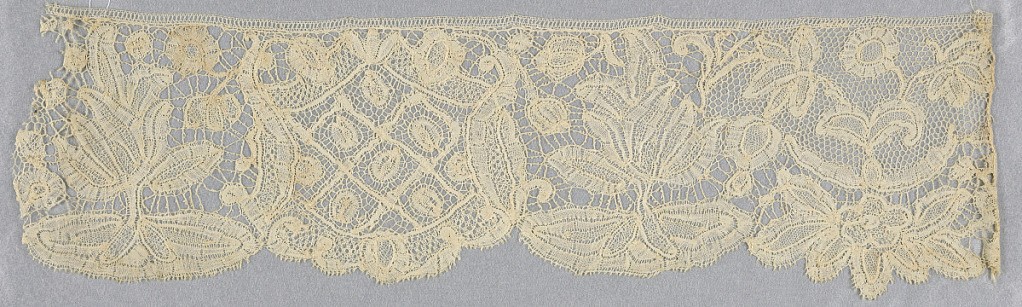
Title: Border
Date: early 18th century
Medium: Technique: bobbin lace
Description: Bobbin lace border, shield and plants in repeat; early 18th century, Brabant